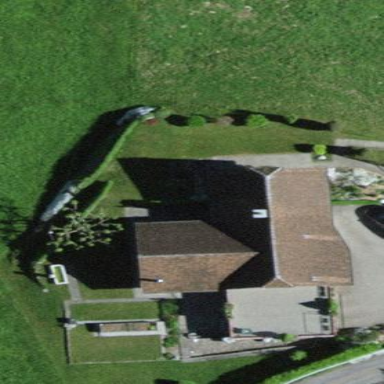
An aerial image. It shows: Simple house.